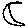
Label: moon